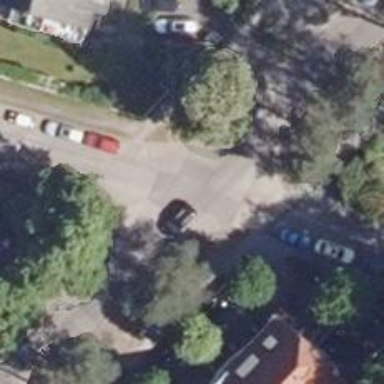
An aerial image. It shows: Residential concrete road with sidewalks on both sides.